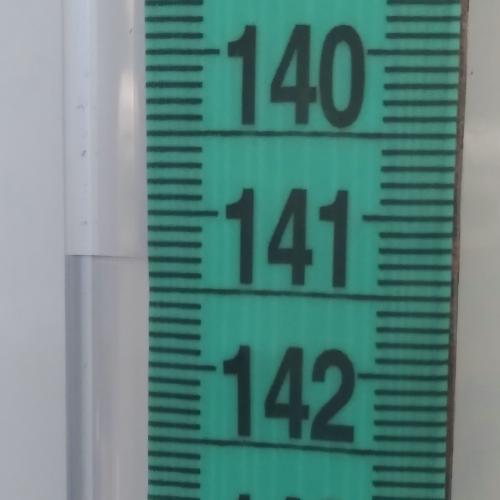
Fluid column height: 141.3 cm